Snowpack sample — Buffalo Mountain, Silverthorne, Colorado, USA (2/22/26, 2:02 PM MST)
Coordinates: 39.622, -106.113
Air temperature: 33 °F
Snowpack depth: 63 cm
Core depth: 10 cm
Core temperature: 32 °F
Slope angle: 11°, slope face: 116°
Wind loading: low
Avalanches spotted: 0
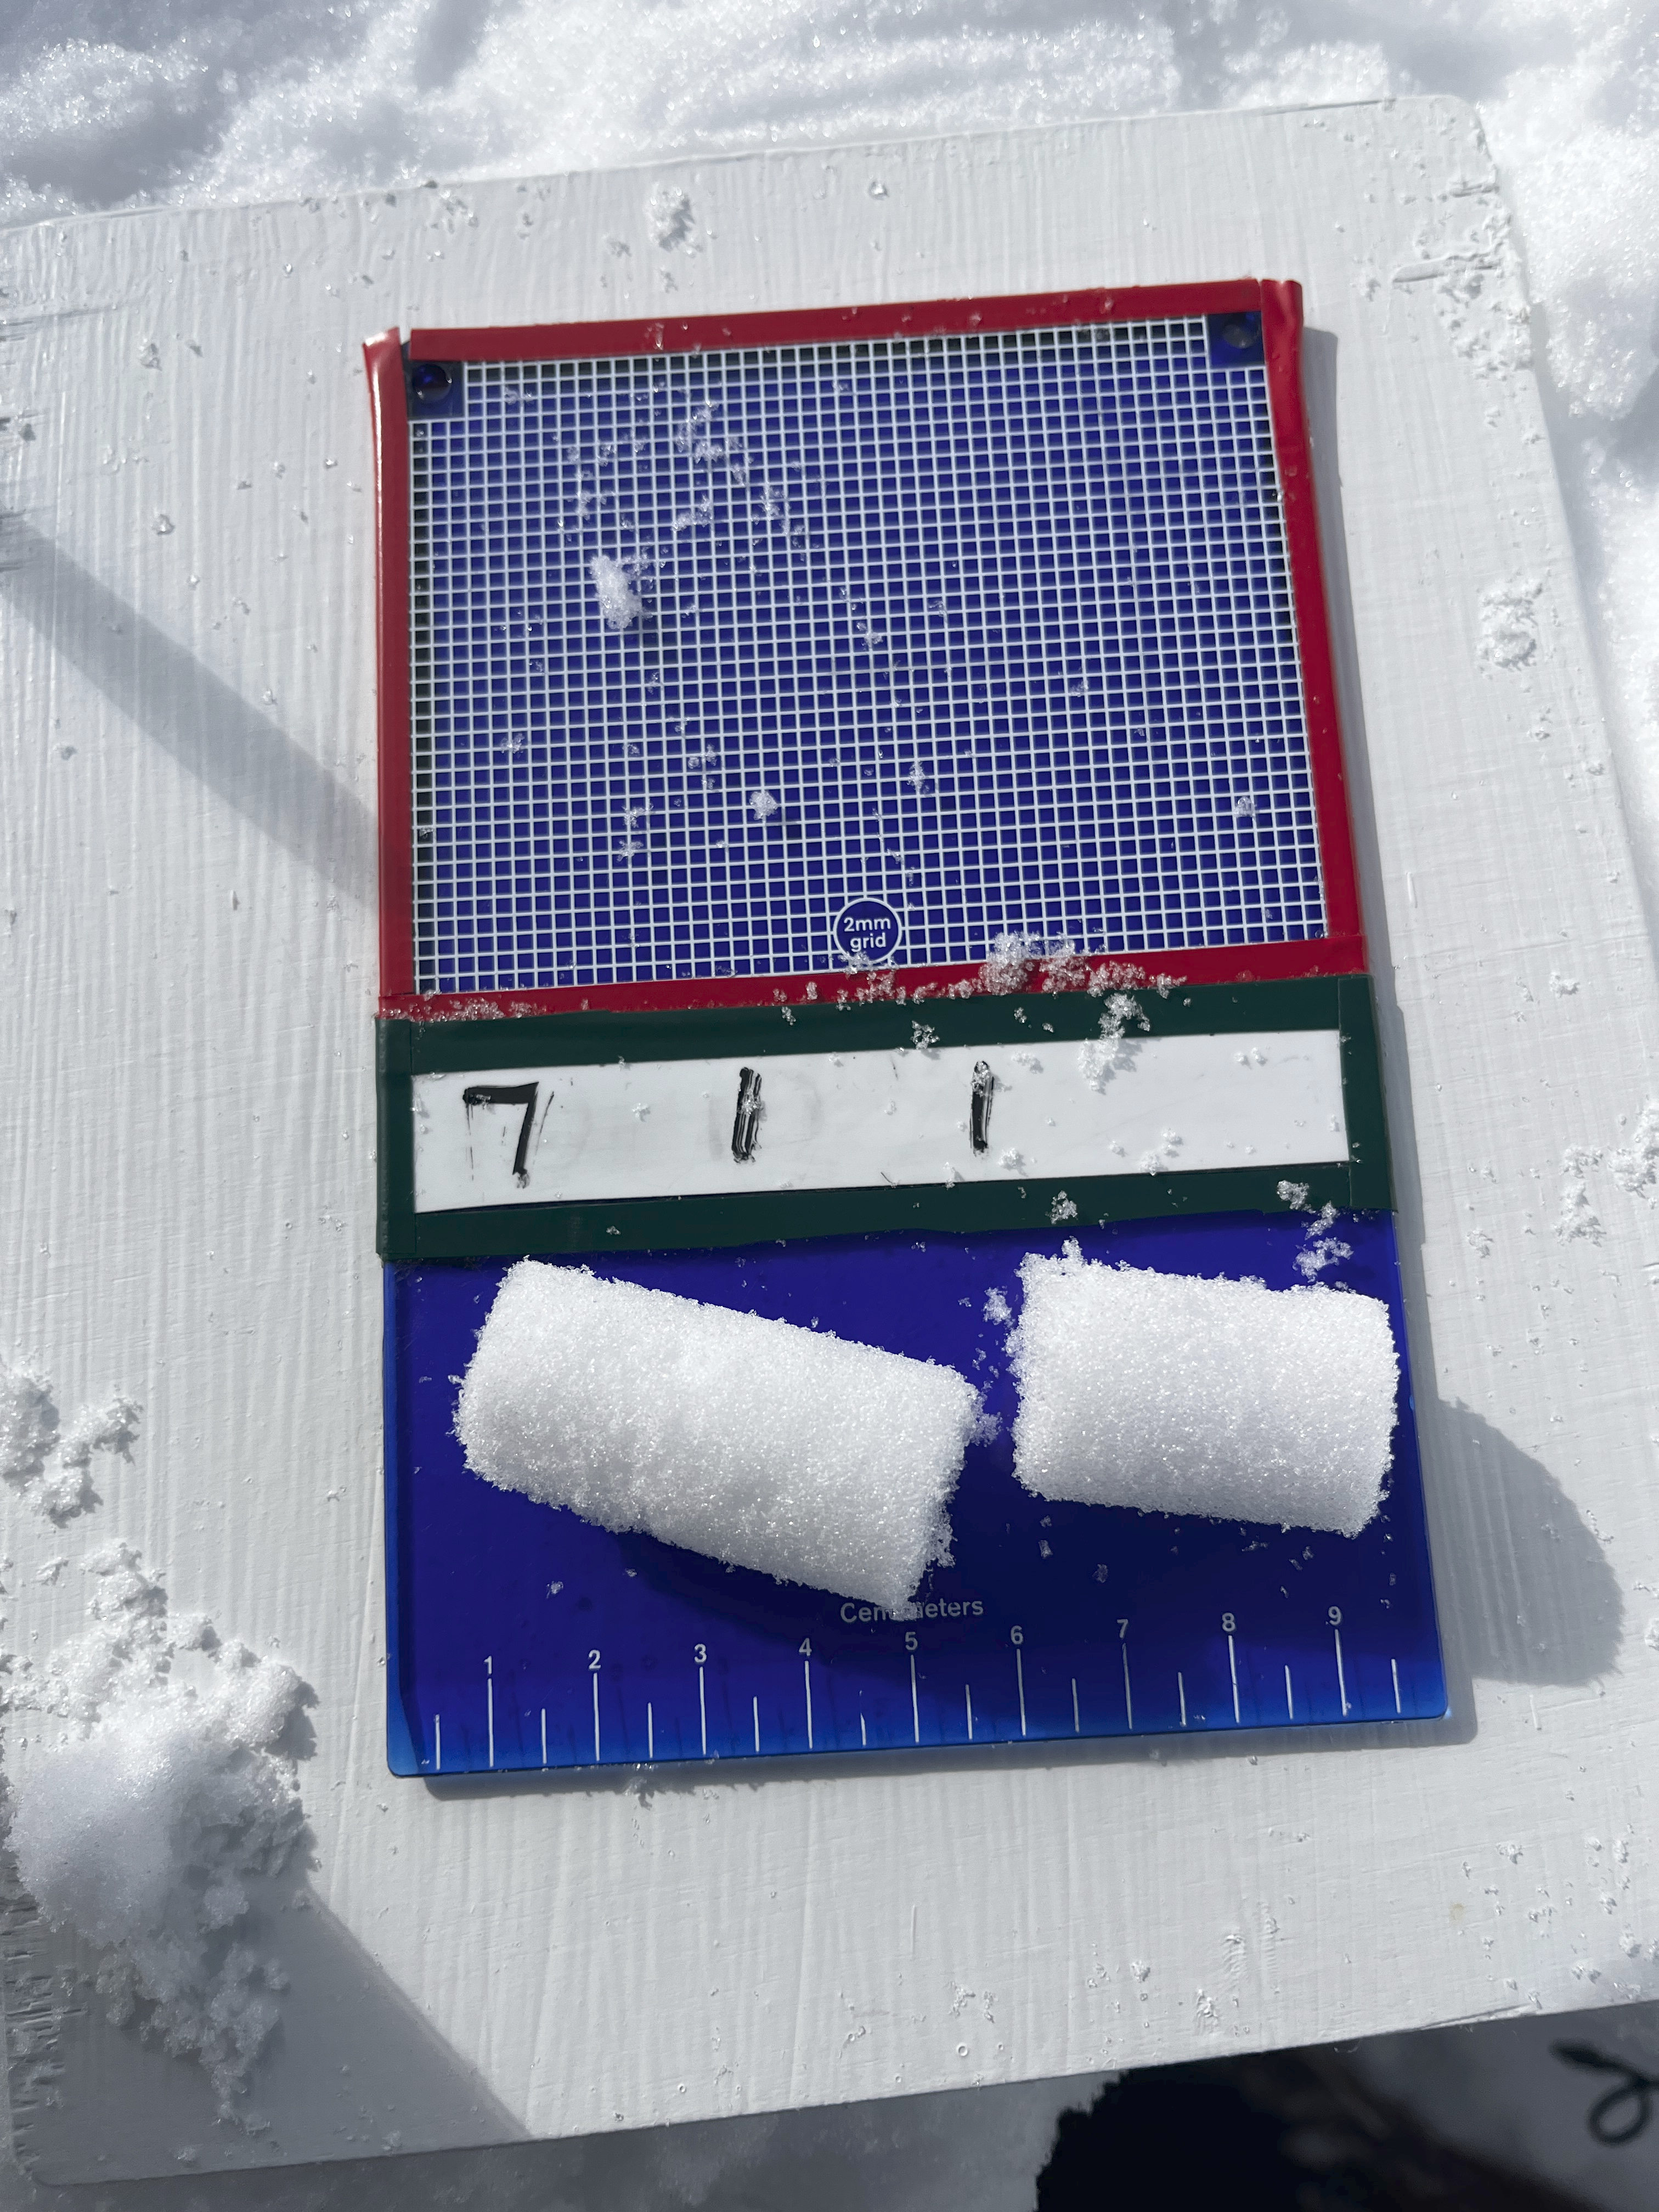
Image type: crystal_card
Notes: In a firebreak similar to site 1, minimal wind loading with no spotted avalanches (not many faces in view though)